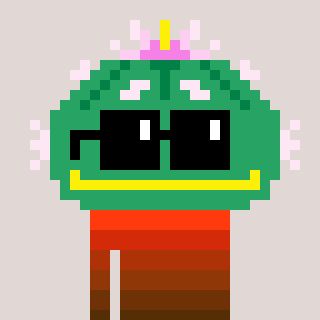
a pixel art character with square black sunglasses, a peyote-shaped head and a redpinkish-colored body on a warm background